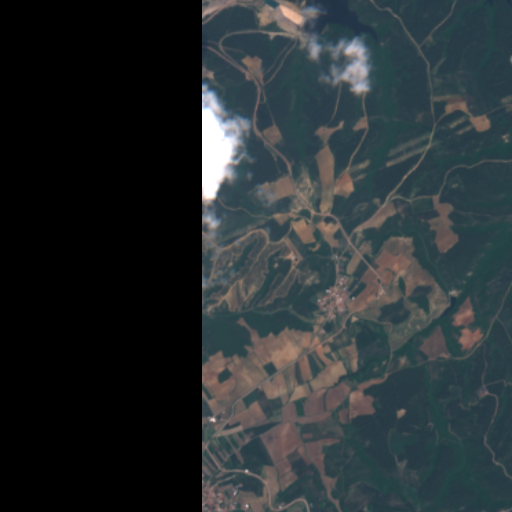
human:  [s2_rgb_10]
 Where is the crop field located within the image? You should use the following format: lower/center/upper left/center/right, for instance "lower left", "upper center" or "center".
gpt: The crop field is located in the upper right of the image.
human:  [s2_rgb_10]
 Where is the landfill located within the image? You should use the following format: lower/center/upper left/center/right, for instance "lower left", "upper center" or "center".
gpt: The landfill is located in the upper left of the image.
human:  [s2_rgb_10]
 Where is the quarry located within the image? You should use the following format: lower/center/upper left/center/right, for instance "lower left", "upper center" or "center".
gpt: There is no quarry in the image.